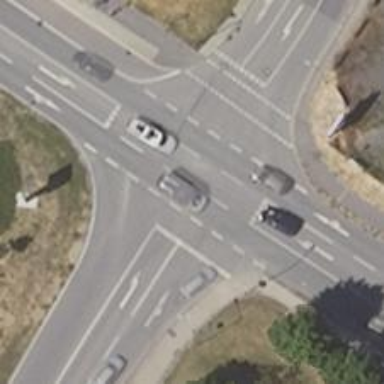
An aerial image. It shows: Junction with traffic signals.